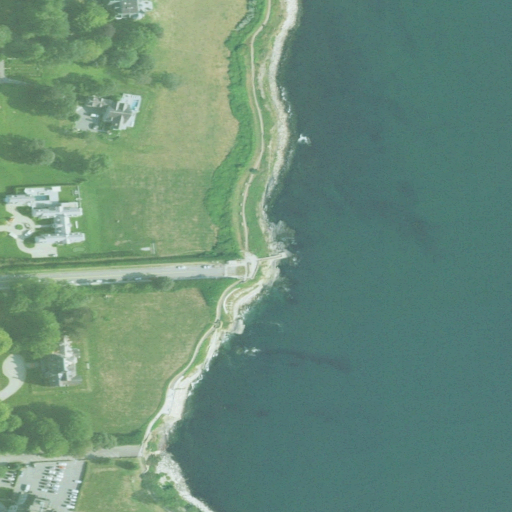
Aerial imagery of cliff(s) in Rhode Island named Forty Steps containing open water, open development, pasture, low intensity development, herbaceous wetlands, grassland, medium intensity development, and high intensity development